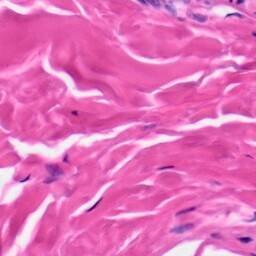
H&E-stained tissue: Skin